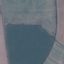
Land use / land cover class: AnnualCrop